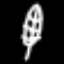
Label: leaf